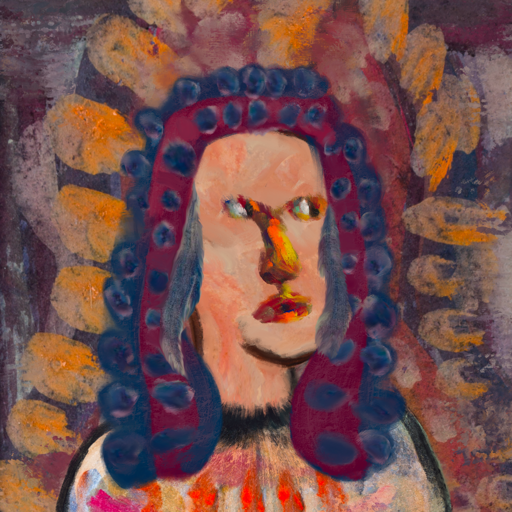
Background: Doll, Head And Neck Side: Roy_Bahadur, Face Side: An_Impression, Bust: Childish, Hair Side: Hill_Girl, Head Accessory: Blank, Second Necklace: Blank, Necklace: Blank, Baby: Blank